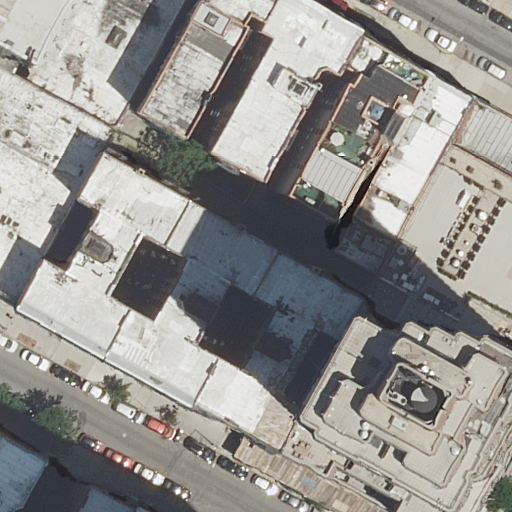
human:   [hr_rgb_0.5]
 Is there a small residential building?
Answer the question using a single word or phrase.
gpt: yes

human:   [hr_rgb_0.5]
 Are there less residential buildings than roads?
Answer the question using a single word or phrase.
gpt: no

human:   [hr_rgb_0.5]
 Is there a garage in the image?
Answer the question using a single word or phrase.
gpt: no

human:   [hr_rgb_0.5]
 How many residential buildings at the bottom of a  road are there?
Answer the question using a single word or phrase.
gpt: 13

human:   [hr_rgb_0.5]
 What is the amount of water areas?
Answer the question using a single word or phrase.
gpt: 0

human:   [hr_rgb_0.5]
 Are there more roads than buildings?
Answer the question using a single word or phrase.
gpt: no

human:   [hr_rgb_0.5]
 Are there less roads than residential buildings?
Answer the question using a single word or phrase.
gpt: yes

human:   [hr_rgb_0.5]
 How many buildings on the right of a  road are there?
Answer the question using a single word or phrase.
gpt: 10

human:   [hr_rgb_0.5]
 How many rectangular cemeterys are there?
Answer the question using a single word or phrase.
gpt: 0

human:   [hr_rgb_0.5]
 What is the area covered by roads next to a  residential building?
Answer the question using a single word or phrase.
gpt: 0m2

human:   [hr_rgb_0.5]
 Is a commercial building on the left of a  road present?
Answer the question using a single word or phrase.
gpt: no

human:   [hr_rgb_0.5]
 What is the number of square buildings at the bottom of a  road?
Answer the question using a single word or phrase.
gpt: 0

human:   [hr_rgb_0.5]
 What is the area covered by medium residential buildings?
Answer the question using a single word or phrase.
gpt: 1898m2

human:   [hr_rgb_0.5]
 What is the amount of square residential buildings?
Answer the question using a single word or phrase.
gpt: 0

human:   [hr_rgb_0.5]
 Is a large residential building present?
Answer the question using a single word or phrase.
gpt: yes

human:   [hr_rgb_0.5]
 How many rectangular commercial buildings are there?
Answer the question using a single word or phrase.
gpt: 0

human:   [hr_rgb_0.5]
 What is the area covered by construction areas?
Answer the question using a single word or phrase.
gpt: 0m2

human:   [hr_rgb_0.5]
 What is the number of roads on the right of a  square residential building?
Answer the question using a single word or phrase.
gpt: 0

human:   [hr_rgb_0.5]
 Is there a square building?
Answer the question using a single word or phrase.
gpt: no

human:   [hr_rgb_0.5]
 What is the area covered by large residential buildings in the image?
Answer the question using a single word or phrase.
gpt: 5036m2

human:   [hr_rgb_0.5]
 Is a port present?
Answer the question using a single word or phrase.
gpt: no

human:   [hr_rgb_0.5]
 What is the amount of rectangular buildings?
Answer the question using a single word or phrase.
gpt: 7

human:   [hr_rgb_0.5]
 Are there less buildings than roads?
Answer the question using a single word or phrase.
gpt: no

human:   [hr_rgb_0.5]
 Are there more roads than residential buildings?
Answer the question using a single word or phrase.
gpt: no

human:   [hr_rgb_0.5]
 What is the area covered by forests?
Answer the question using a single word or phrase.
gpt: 0m2

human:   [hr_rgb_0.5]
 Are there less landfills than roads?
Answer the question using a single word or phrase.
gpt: yes

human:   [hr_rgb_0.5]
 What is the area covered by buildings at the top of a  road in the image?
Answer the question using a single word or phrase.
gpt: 5501m2

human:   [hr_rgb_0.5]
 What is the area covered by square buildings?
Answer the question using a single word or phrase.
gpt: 0m2

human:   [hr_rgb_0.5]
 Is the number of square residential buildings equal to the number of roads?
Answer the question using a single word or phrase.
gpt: no

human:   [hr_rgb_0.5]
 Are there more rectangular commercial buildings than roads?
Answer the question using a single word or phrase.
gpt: no

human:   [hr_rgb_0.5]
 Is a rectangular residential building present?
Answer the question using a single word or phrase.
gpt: yes

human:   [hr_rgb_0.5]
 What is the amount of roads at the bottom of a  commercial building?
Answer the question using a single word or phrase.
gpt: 0

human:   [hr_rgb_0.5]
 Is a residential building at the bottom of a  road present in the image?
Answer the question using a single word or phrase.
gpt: yes

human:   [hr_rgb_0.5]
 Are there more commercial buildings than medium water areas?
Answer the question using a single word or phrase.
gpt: no

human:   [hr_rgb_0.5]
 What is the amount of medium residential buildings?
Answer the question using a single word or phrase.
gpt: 6

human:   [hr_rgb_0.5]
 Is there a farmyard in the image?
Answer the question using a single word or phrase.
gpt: no